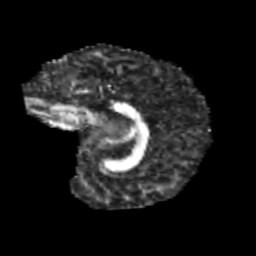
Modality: FA
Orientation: sagittal
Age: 12
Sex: male
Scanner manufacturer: siemens
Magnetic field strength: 3 T
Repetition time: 3.8 s
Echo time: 0.07 s